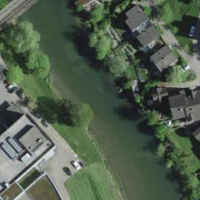
EUNIS habitat code: 15
Species observed at this site:
Rumex sanguineus